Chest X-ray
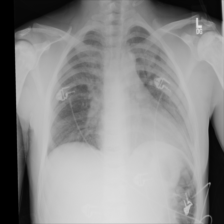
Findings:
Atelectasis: negative
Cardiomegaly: negative
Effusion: negative
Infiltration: negative
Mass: negative
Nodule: negative
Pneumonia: negative
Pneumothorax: negative
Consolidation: negative
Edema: negative
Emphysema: negative
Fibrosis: negative
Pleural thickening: negative
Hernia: negative